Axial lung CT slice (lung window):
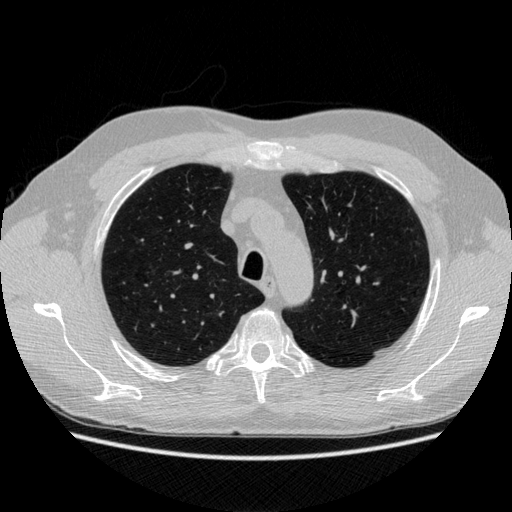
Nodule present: no